Field crop: maize
Growth stage: 2
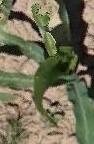
Species: maize